Field crop: tomato
Growth stage: 1
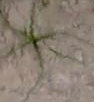
Species: cyperus